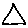
Label: triangle